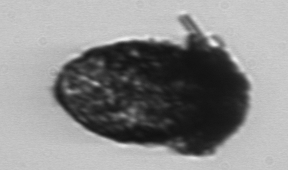
Label: Stenosemella_pacifica